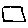
Label: square